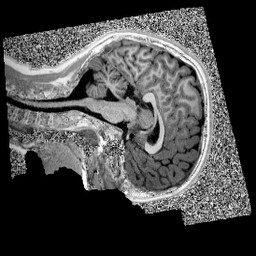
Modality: UNIT1
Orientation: sagittal
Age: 11
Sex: male
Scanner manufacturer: siemens
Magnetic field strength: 3 T
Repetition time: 4 s
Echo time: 0.00299 s